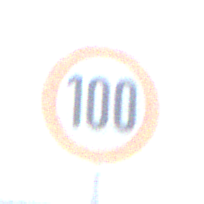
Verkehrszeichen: Geschwindigkeit100
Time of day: Midday
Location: Outdoor (Suburban)
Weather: PartlyCloudy
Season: NotSpecified
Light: Natural